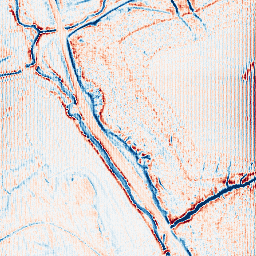
Category: edge_preserving
Decomposition family: anisotropic_diffusion
Decomposition parameters: iterations: 10
kappa: 100
gamma: 0.2
Upsampling method: fft_zeropad
Upsampling parameters: scale: 4
Upsampling scale: 4